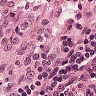
Metastatic tissue present: no